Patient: sex F, age 66
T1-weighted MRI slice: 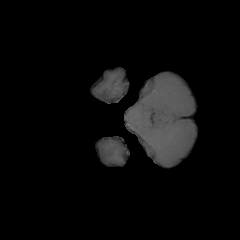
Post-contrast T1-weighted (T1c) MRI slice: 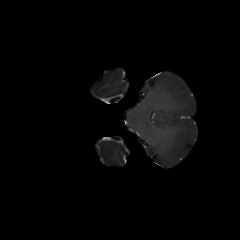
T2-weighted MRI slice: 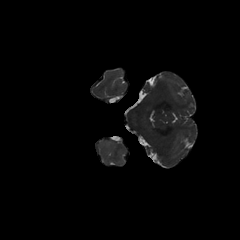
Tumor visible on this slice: no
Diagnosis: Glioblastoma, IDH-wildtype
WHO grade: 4